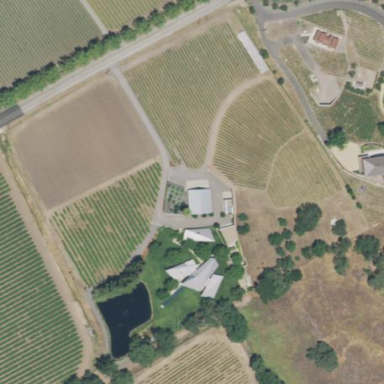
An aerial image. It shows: Vineyard growing grapes.